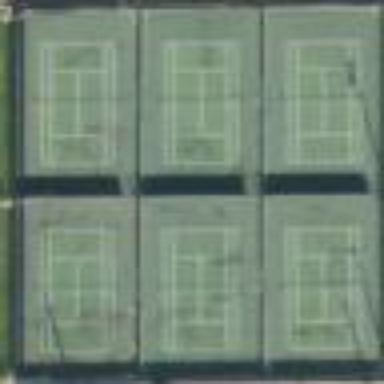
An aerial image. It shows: Tennis court on pitch.